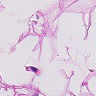
Metastatic tissue present: no